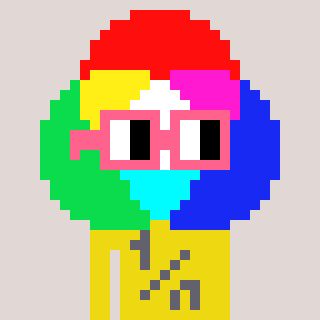
a pixel art character with square pink glasses, a color circle-shaped head and a yellow-colored body on a warm background